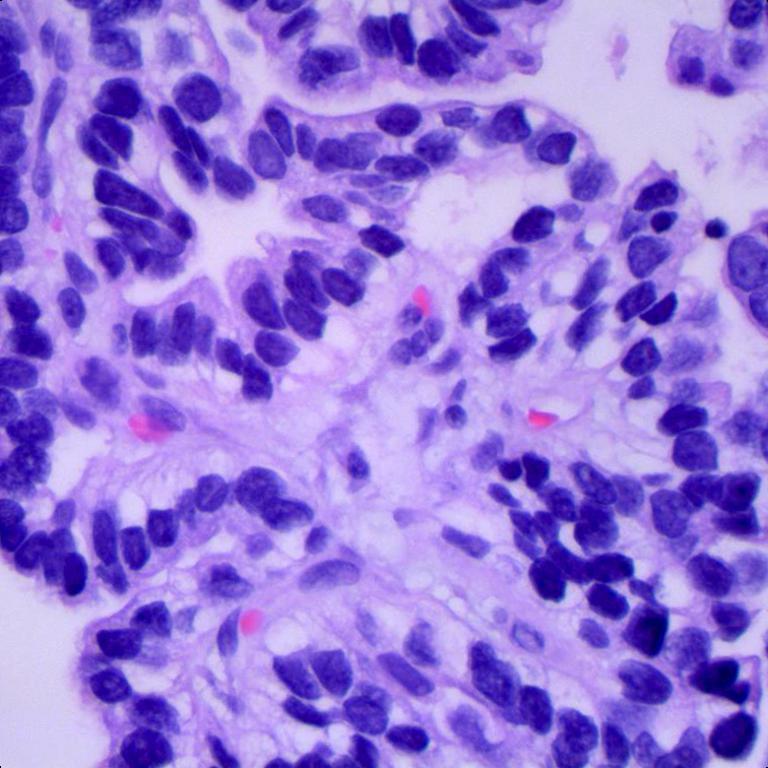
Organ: lung
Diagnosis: adenocarcinomas